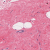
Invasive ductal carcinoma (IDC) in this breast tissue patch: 0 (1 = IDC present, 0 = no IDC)